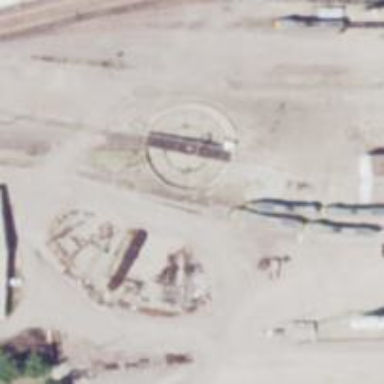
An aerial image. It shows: Railway turntable.